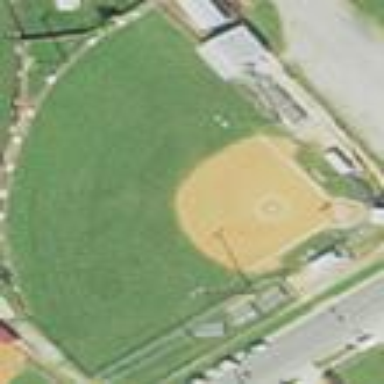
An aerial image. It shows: Baseball pitch for leisure land activities.